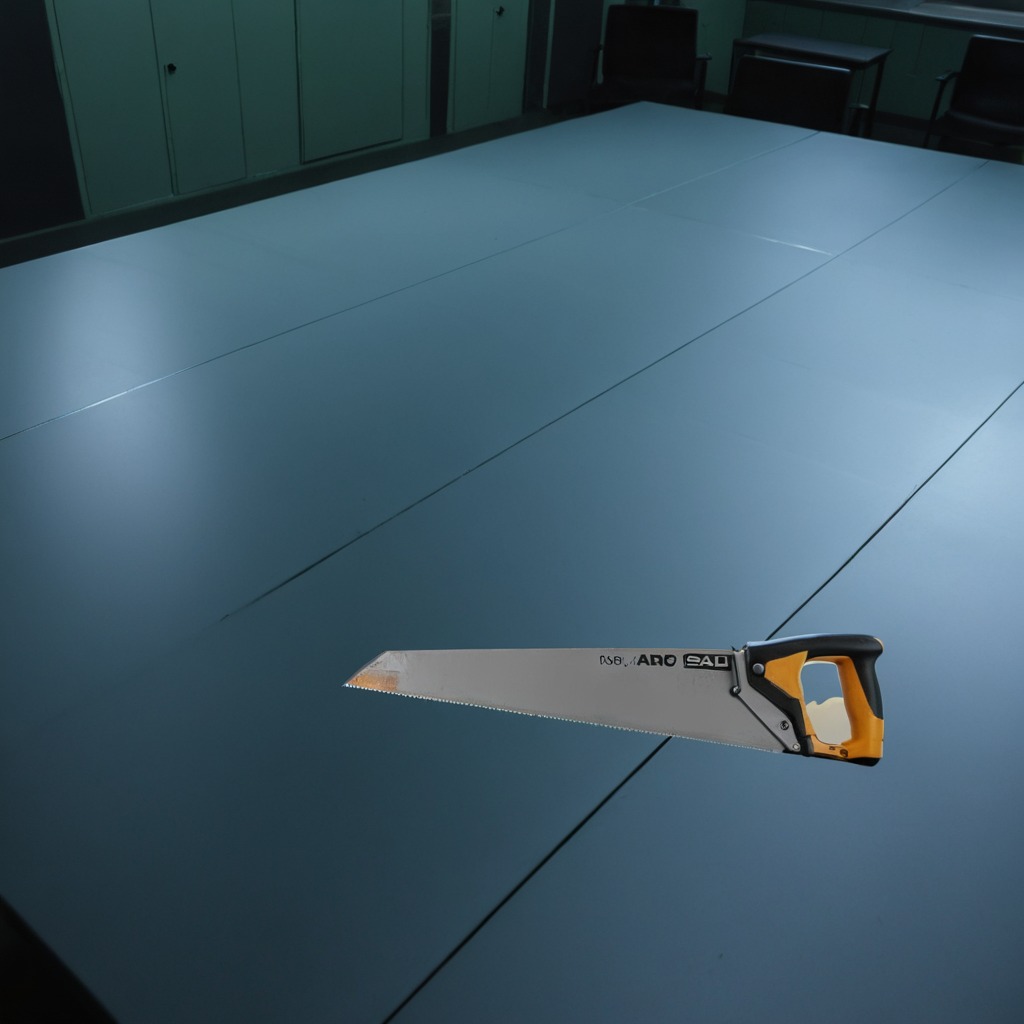
A handheld metal saw lies on the clean empty table in a railway signal maintenance room lit by harsh overhead fluorescents photorealistic surface textures crisp shadows high dynamic range